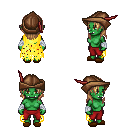
a pixel art fantasy rpg character, female body template, orc, green skin, yellow tattered cape, red pants, light blonde long hairstyle, leather cap, white cloth bandages, brown slippers, four views (front, back, left, right), 2x2 character sprite sheet, small pixel art, hard edges, no anti-aliasing